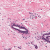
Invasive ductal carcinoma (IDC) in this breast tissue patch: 0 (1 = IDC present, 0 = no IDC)